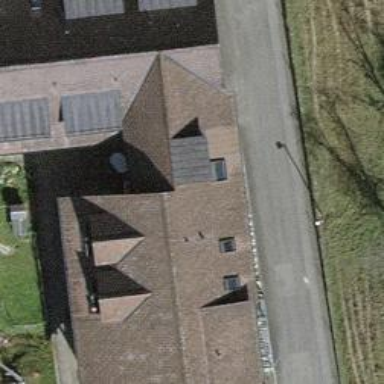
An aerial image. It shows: Nursing home.